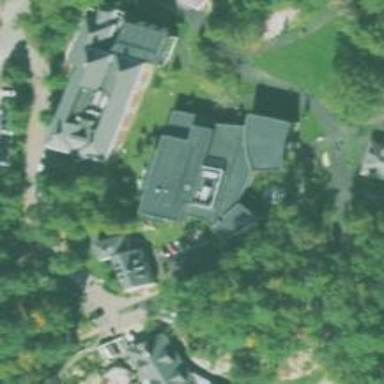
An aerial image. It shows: School building with library inside.